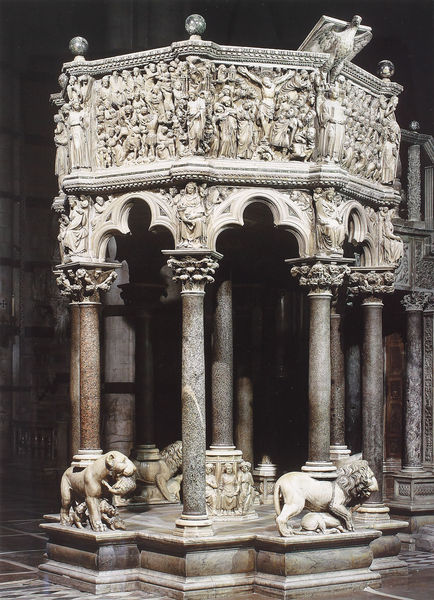
Titel: Kanzel des Doms in Siena
Künstler: Niccolò Pisano
Standort: Siena, Dom (EU - I - Toskana)
Schlagwörter: adler, menschen, blume, grau, marmor, schwarz, säule, säulen, gebäude, tiere, sockel, stein, kirche, gotik, engel, skulptur, relief, figuren, verzierung, foto, kreuz, dom, kugeln, pult, rom, kapitell, fries, löwen, kanzel, jesus, kreuzigung, antik, christlich, griechenland, kruzifix, tempel, löwe, basis, gothik, korinthisch, christentum, pisa, details, christi, korintisch, tiger, panter, pisano, säueln, nicola, 1360